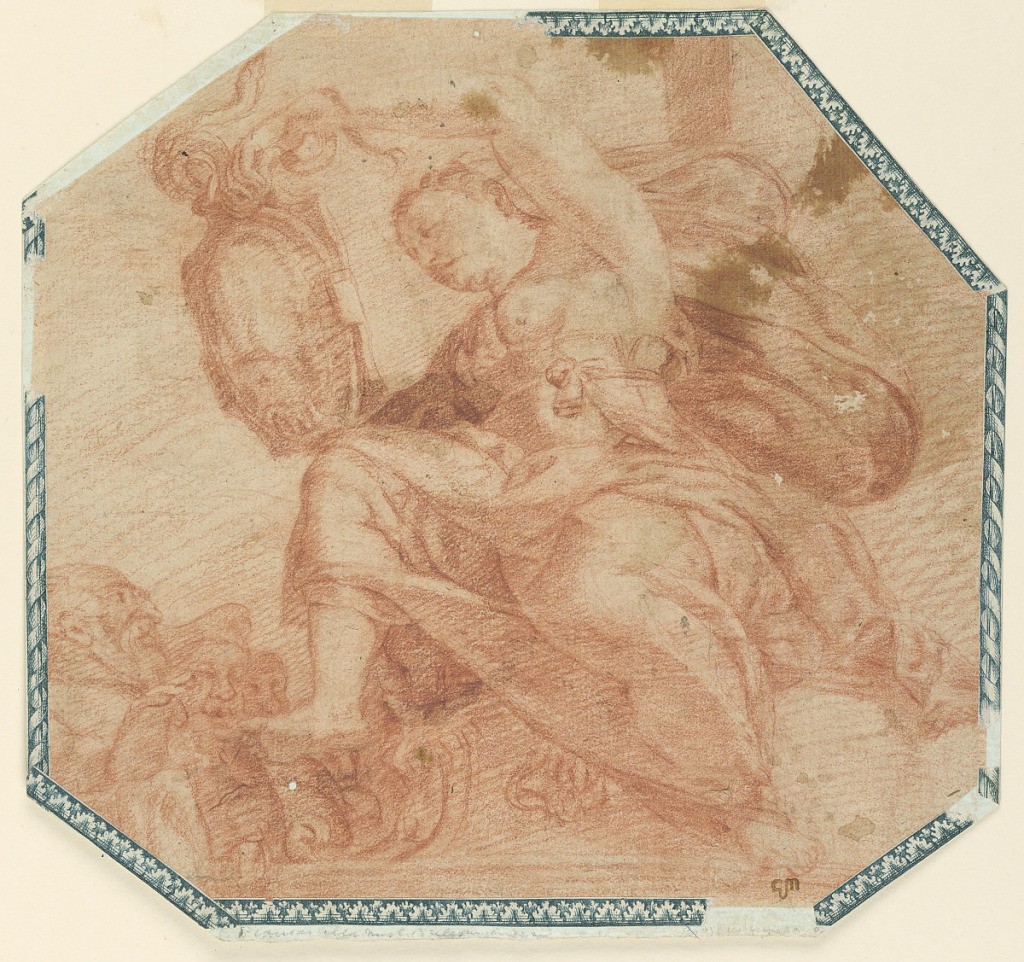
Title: Project for a Painted Ceiling
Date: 1550–1600
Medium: Red chalk on paper
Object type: Drawing
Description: Octagonal page showing a seated woman holding an escutcheon which is topped by a snake. At her feet, the head of older men.